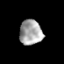
Tissue: prostate
Cell type: T cells
Senescence score: 0.3541
Nuclear area (px): 559
Mean DAPI intensity: 166.114